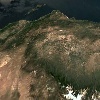
Label: land